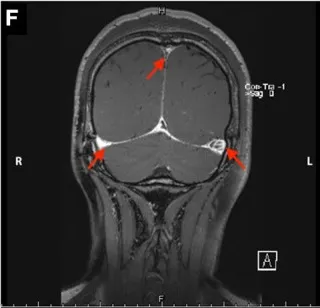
Contrast-enhanced. Black-blood thrombus images of the head in Case 1. The red arrow indicates the focal stenosis of the internal jugular vein and cerebral vein sinus.
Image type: radiology (mri)